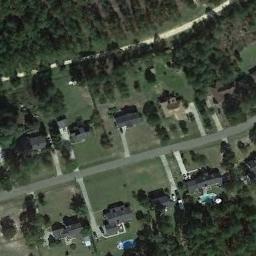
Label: medium_residential